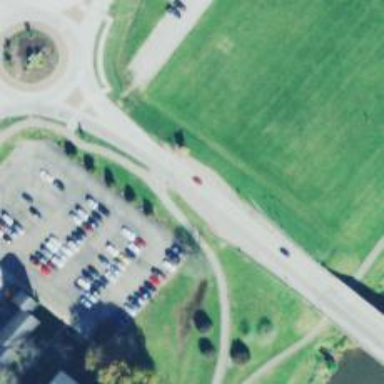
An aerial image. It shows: Asphalt cycleway that serves as link.